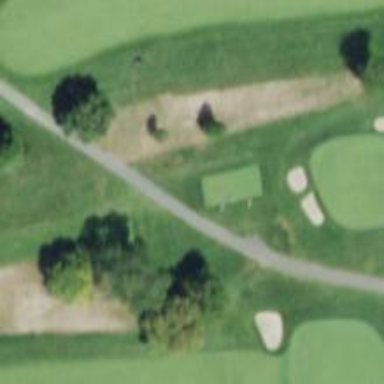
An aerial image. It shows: Footway that serves as golf path.